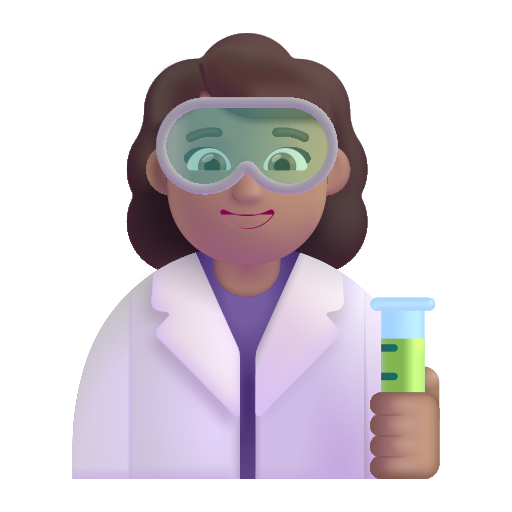
woman scientist color